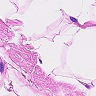
Metastatic tissue present: no